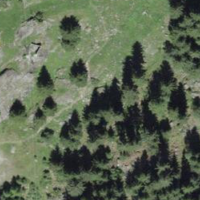
EUNIS habitat code: 44
Species observed at this site:
Clinopodium vulgare
Euphorbia cyparissias
Plantago major